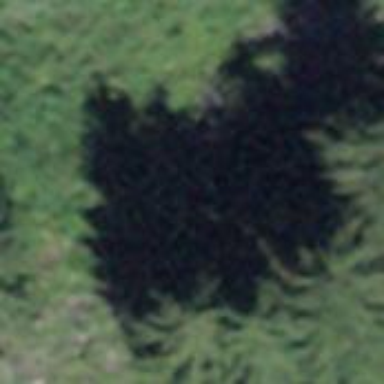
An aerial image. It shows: Forest with evergreen needle-leaved trees.